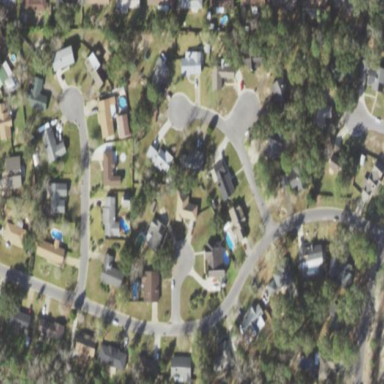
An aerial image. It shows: Residential area composed of single-family homes.